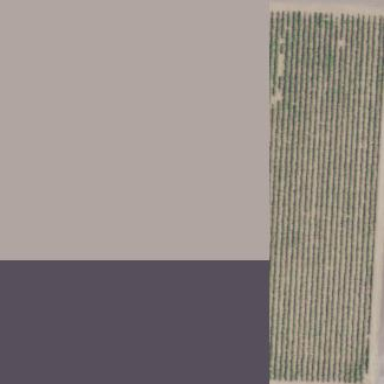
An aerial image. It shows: Vineyard growing grapes.